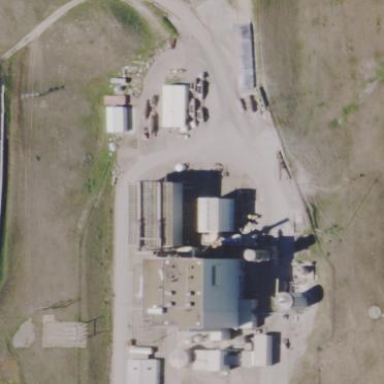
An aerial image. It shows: Plant powered by coal.